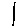
Label: line